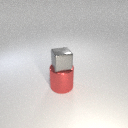
large red metal cylinder below small gray metal cube